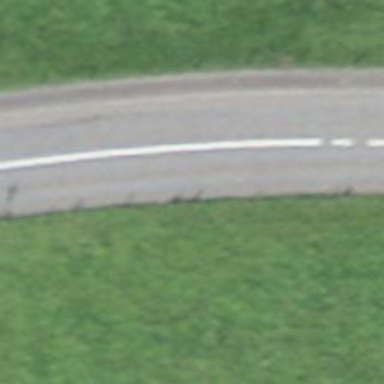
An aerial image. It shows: Primary highway.